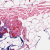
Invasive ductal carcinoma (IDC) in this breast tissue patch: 0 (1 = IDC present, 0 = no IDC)